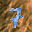
Label: 7